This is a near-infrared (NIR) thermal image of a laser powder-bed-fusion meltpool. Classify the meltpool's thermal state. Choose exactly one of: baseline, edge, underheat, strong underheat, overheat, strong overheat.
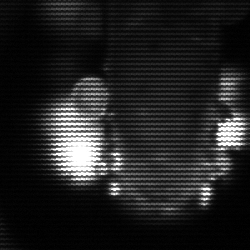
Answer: strong underheat